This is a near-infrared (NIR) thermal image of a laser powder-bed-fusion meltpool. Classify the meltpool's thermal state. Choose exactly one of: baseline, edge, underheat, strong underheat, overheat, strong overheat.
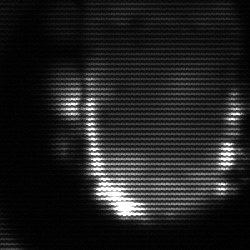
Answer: baseline